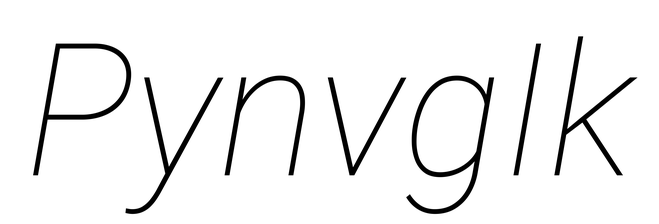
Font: Roboto-Italic_Thin_Italic